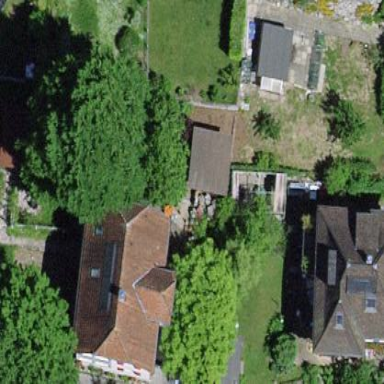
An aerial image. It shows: Garden area designated for leisure land.